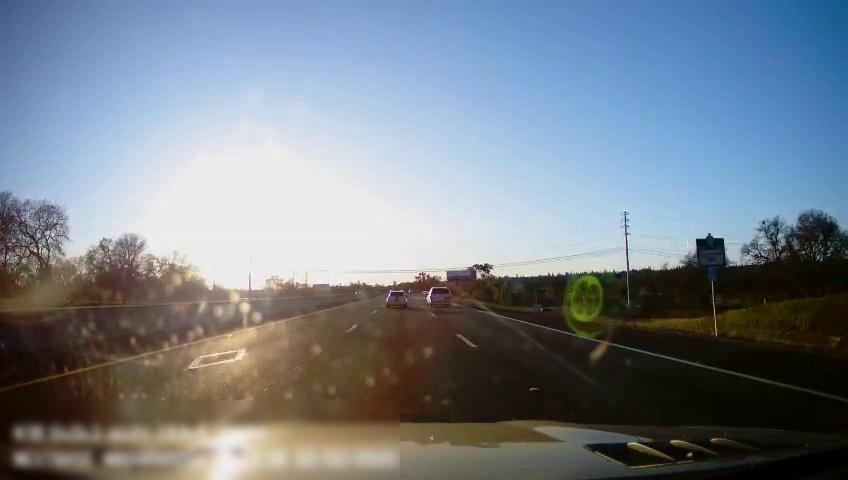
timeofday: Day
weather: Cloudy
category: Drivable Space
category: Vehicles | Car
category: Vehicles | SUV
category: Lanes | Alternate Lane
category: Lanes | Current Lane
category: Lanes | Current Lane
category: Lanes | Alternate Lane